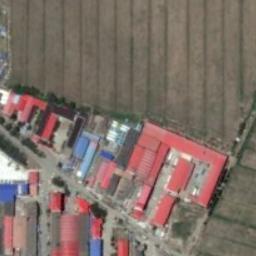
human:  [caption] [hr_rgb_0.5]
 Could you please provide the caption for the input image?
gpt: There is a road between the industrial areas .

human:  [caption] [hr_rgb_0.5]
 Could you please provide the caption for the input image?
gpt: Plants and roads in an industrial area with large fields next to them .

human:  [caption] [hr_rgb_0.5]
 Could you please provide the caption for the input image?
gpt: The industrial area with lots of workshops of different colors and sizes is next to a farmland .

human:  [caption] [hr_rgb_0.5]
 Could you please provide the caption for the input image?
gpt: There are many houses of different shapes and sizes in the industrial zone .

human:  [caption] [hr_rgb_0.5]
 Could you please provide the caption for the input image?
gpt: There are some red buildings on the industrial area beside a brown farmland .